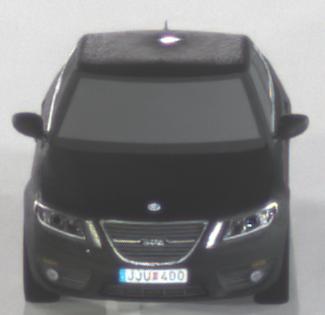
Make: Saab
Model: 5-Sep
Detailed model: 9-5 1.6T
Model produced from: 2010/06
Model produced until: 2011/12
Doors: 4
Color: black
Road condition: dry road
Daytime: night
Contrast: high contrast